Aerial crown-view tile of a tropical tree (Barro Colorado Island, Panama), acquired 20250317:
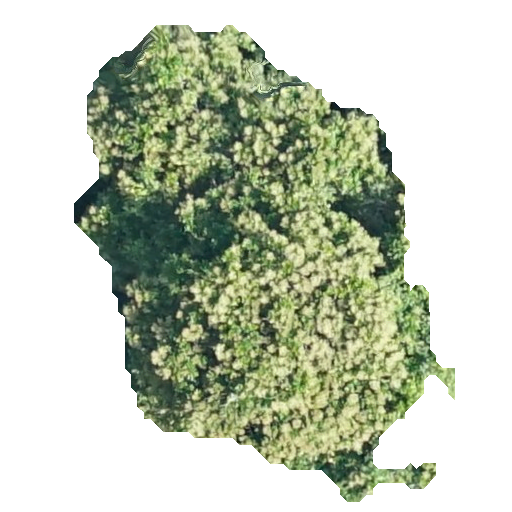
Species: Anacardium excelsum
GBIF accepted scientific name: Anacardium excelsum
Crown area: 173.117 m²